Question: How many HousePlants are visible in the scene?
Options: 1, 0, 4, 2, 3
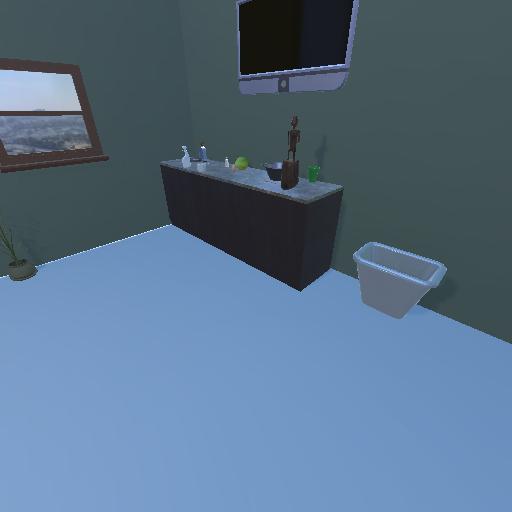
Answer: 1